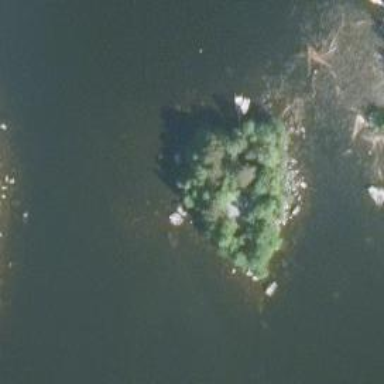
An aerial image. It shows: Image showing island.